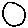
Label: circle